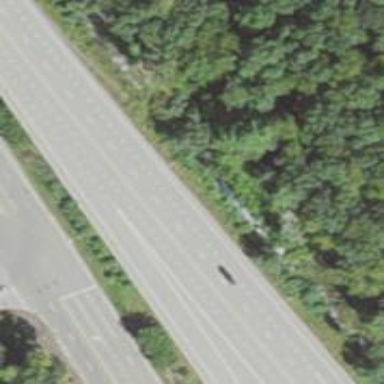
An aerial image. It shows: Trunk highway with expressway features.